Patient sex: M
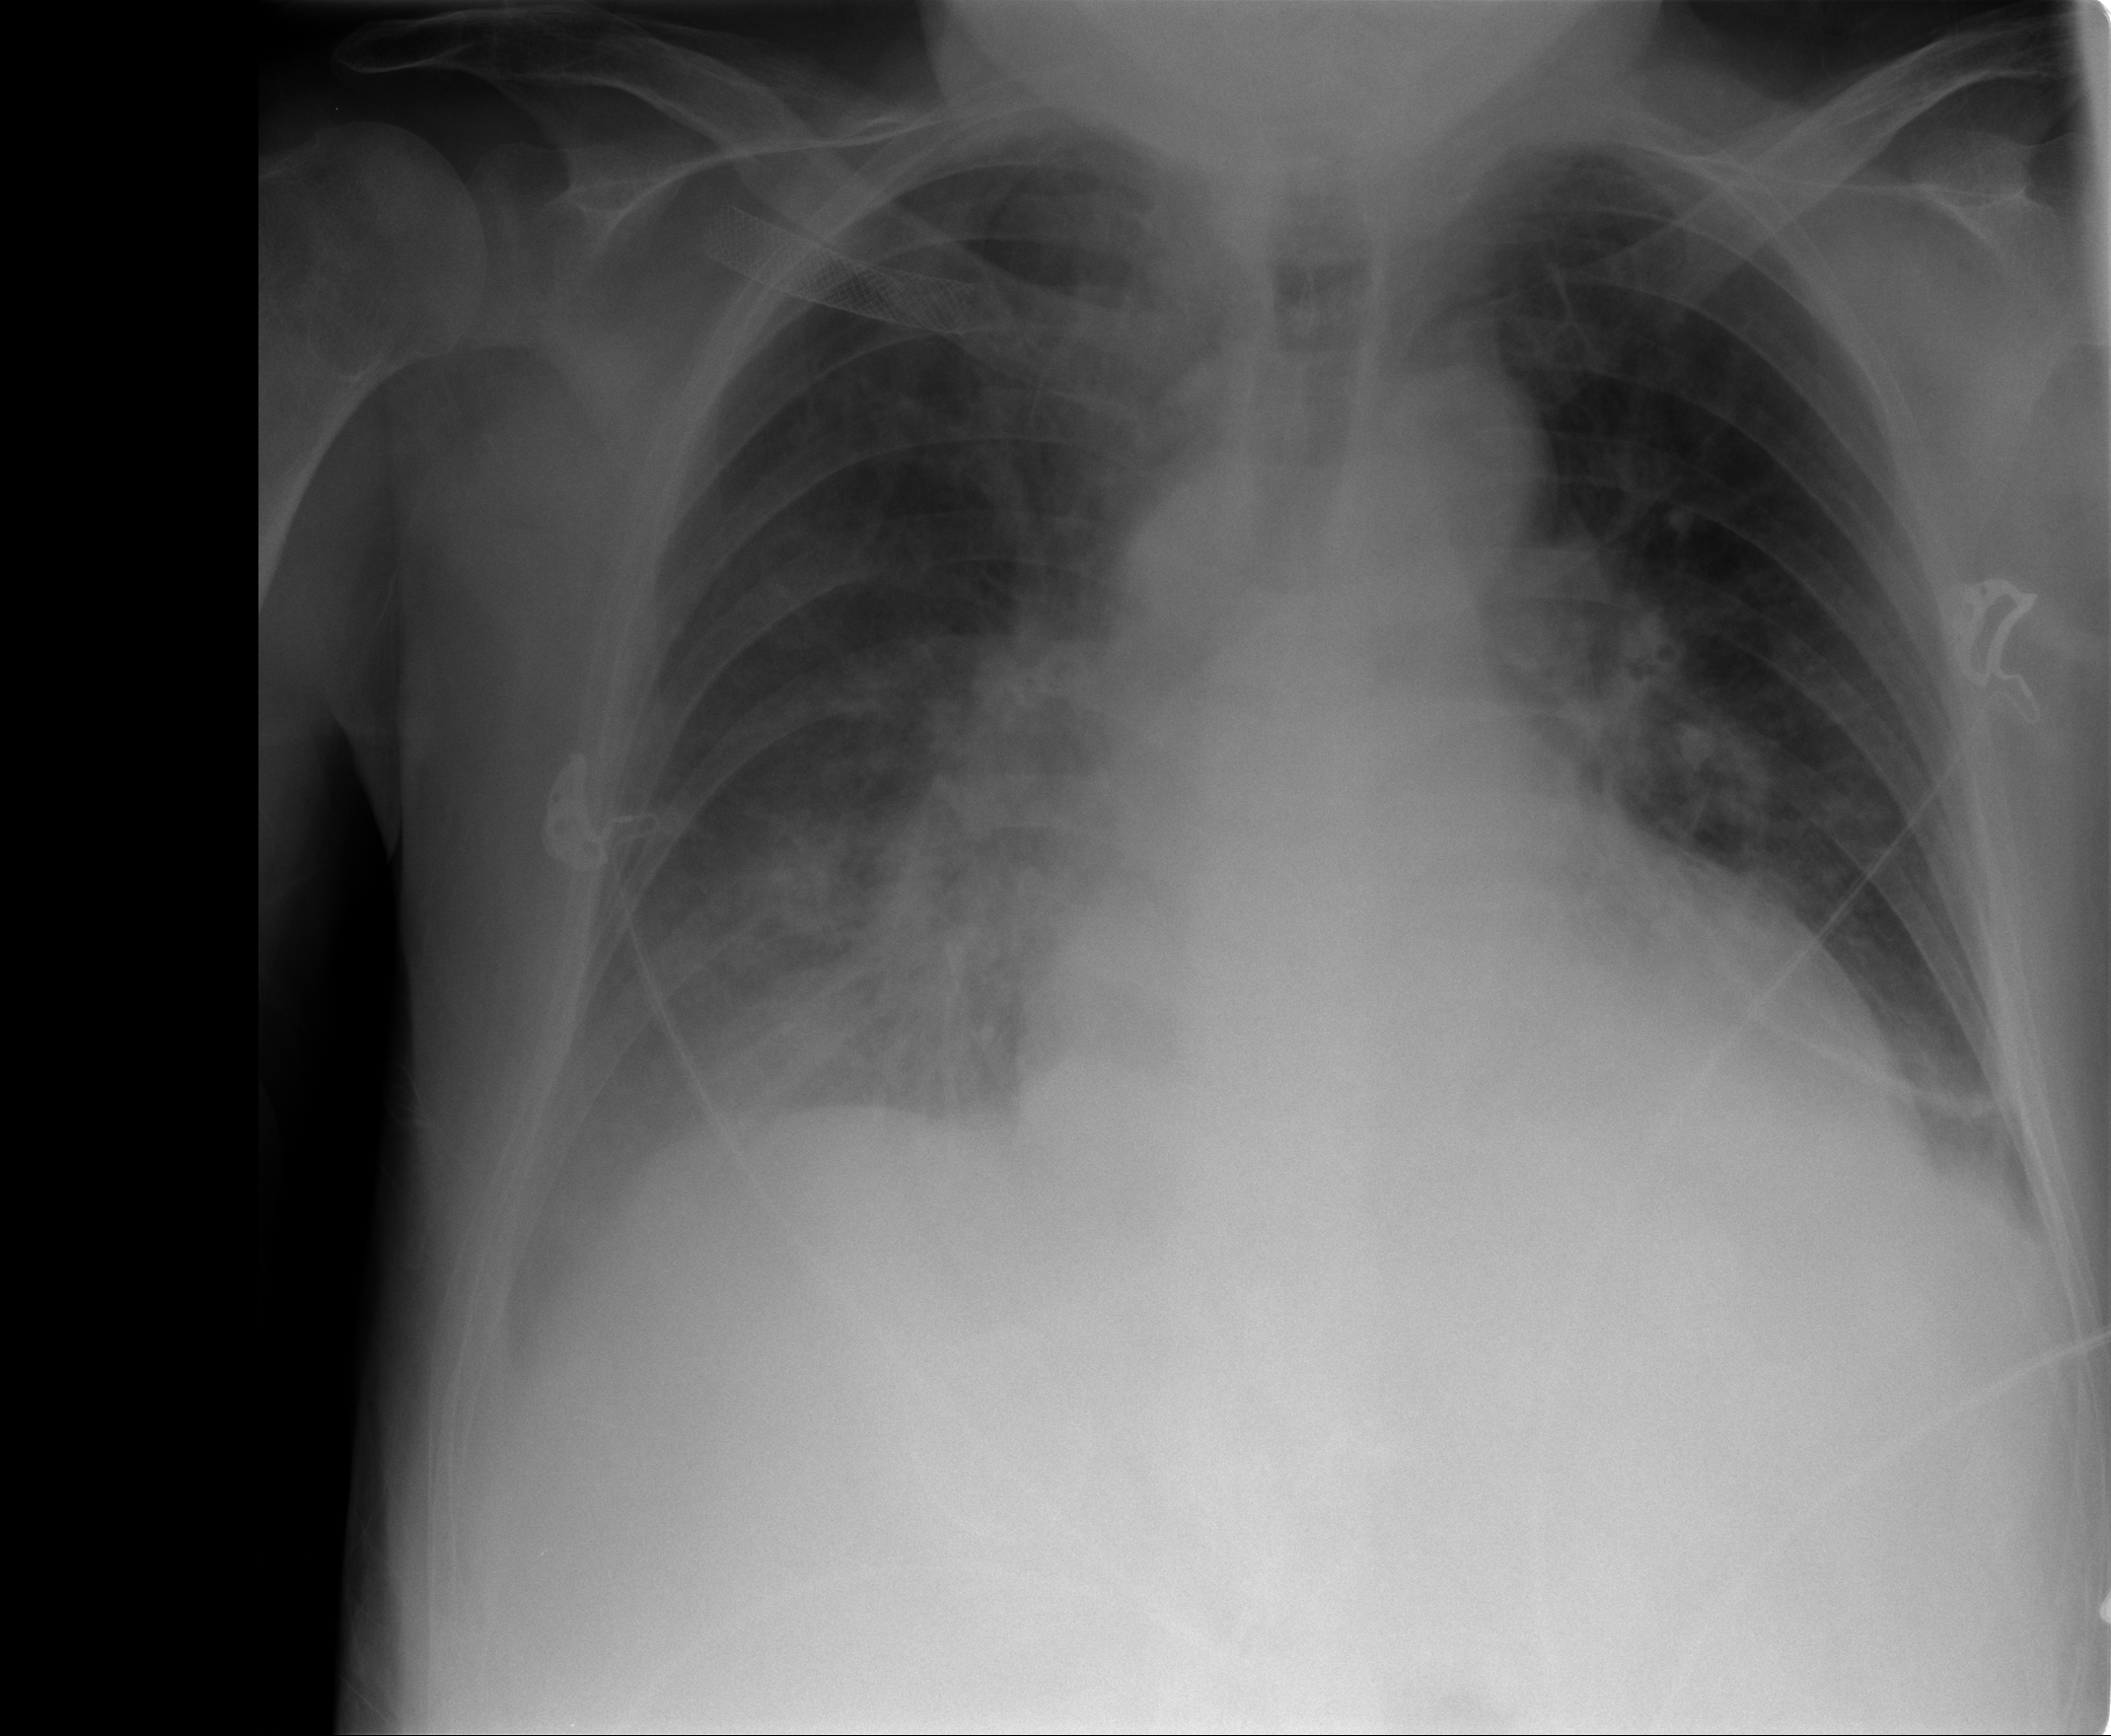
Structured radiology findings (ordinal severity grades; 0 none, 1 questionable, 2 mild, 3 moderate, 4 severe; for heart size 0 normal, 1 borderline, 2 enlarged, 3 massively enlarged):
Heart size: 2
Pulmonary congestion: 1
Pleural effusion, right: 2
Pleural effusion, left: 2
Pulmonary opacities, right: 1
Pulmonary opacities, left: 0
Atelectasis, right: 2
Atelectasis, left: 2